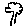
Label: tree